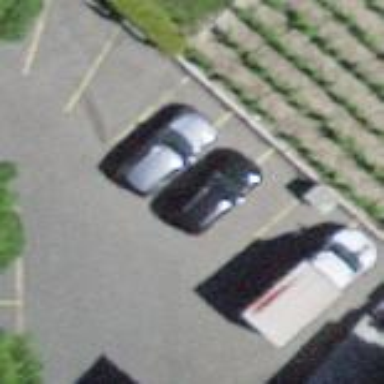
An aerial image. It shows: Parking available on the street side.